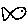
Label: fish